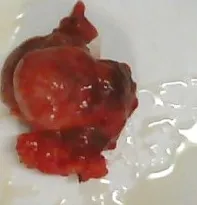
Gross examination of an SPT. Gross specimen shows the. Smoothly encapsulated tumor with areas of necrosis and hemorrhage. The ruler shows distance in centimeters.
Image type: medical_photograph (other_medical_photograph)